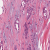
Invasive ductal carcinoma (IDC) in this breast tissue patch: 1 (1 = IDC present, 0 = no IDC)